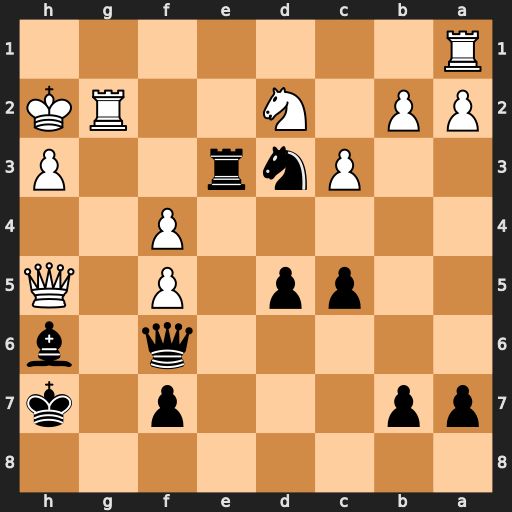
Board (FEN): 8/pp3p1k/5q1b/2pp1P1Q/5P2/2Pnr2P/PP1N2RK/R7
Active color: b
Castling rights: -
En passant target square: -
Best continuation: Nxf4 Qg4 Nxg2